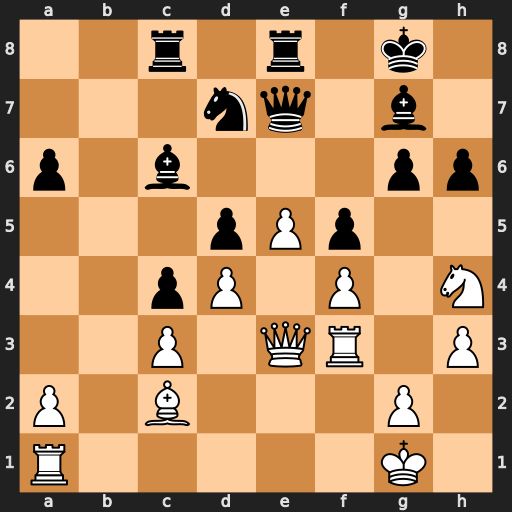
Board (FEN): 2r1r1k1/3nq1b1/p1b3pp/3pPp2/2pP1P1N/2P1QR1P/P1B3P1/R5K1
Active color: w
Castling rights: -
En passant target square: -
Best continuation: Nxg6 Qf7 Nh4